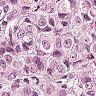
Metastatic tissue present: yes